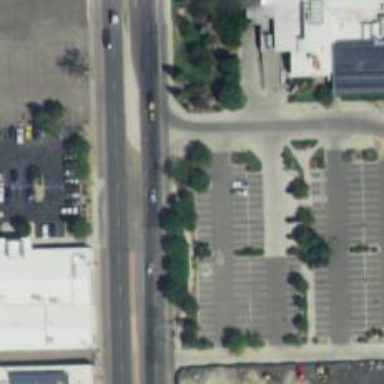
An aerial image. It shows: Parking space.